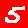
Digit: 5